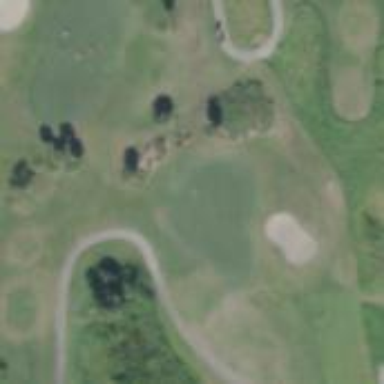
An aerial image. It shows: View of golf hole.